Field crop: maize
Growth stage: 1
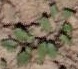
Species: convolvulus